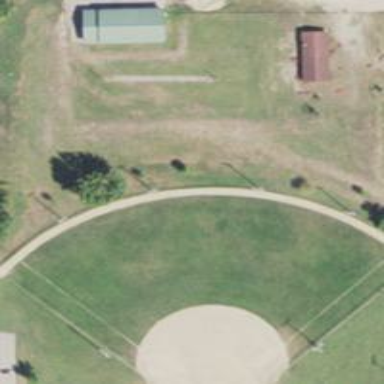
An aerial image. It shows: Baseball pitch for leisure and sports activities.